Field crop: maize
Growth stage: 2
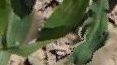
Species: maize